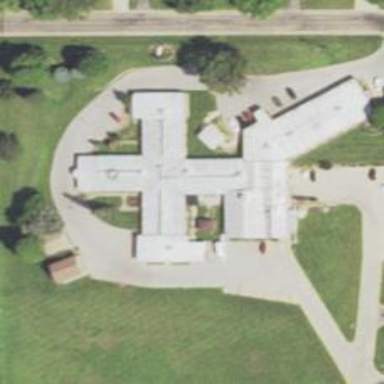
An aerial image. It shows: Nursing home.